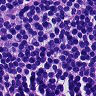
Metastatic tissue present: no